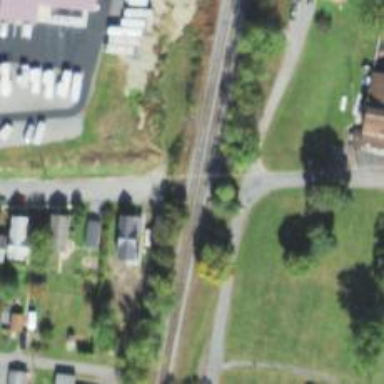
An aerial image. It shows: Railway siding with rails.